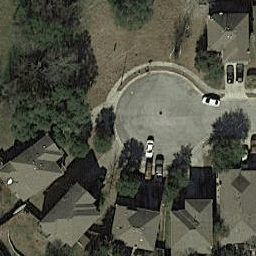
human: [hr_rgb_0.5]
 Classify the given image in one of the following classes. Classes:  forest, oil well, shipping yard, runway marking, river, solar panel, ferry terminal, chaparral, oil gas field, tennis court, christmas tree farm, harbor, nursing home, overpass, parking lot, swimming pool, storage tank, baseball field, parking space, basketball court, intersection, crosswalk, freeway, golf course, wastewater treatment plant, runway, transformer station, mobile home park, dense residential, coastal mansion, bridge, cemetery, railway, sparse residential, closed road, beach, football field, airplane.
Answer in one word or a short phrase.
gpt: closed road